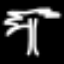
Label: palm tree